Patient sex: M
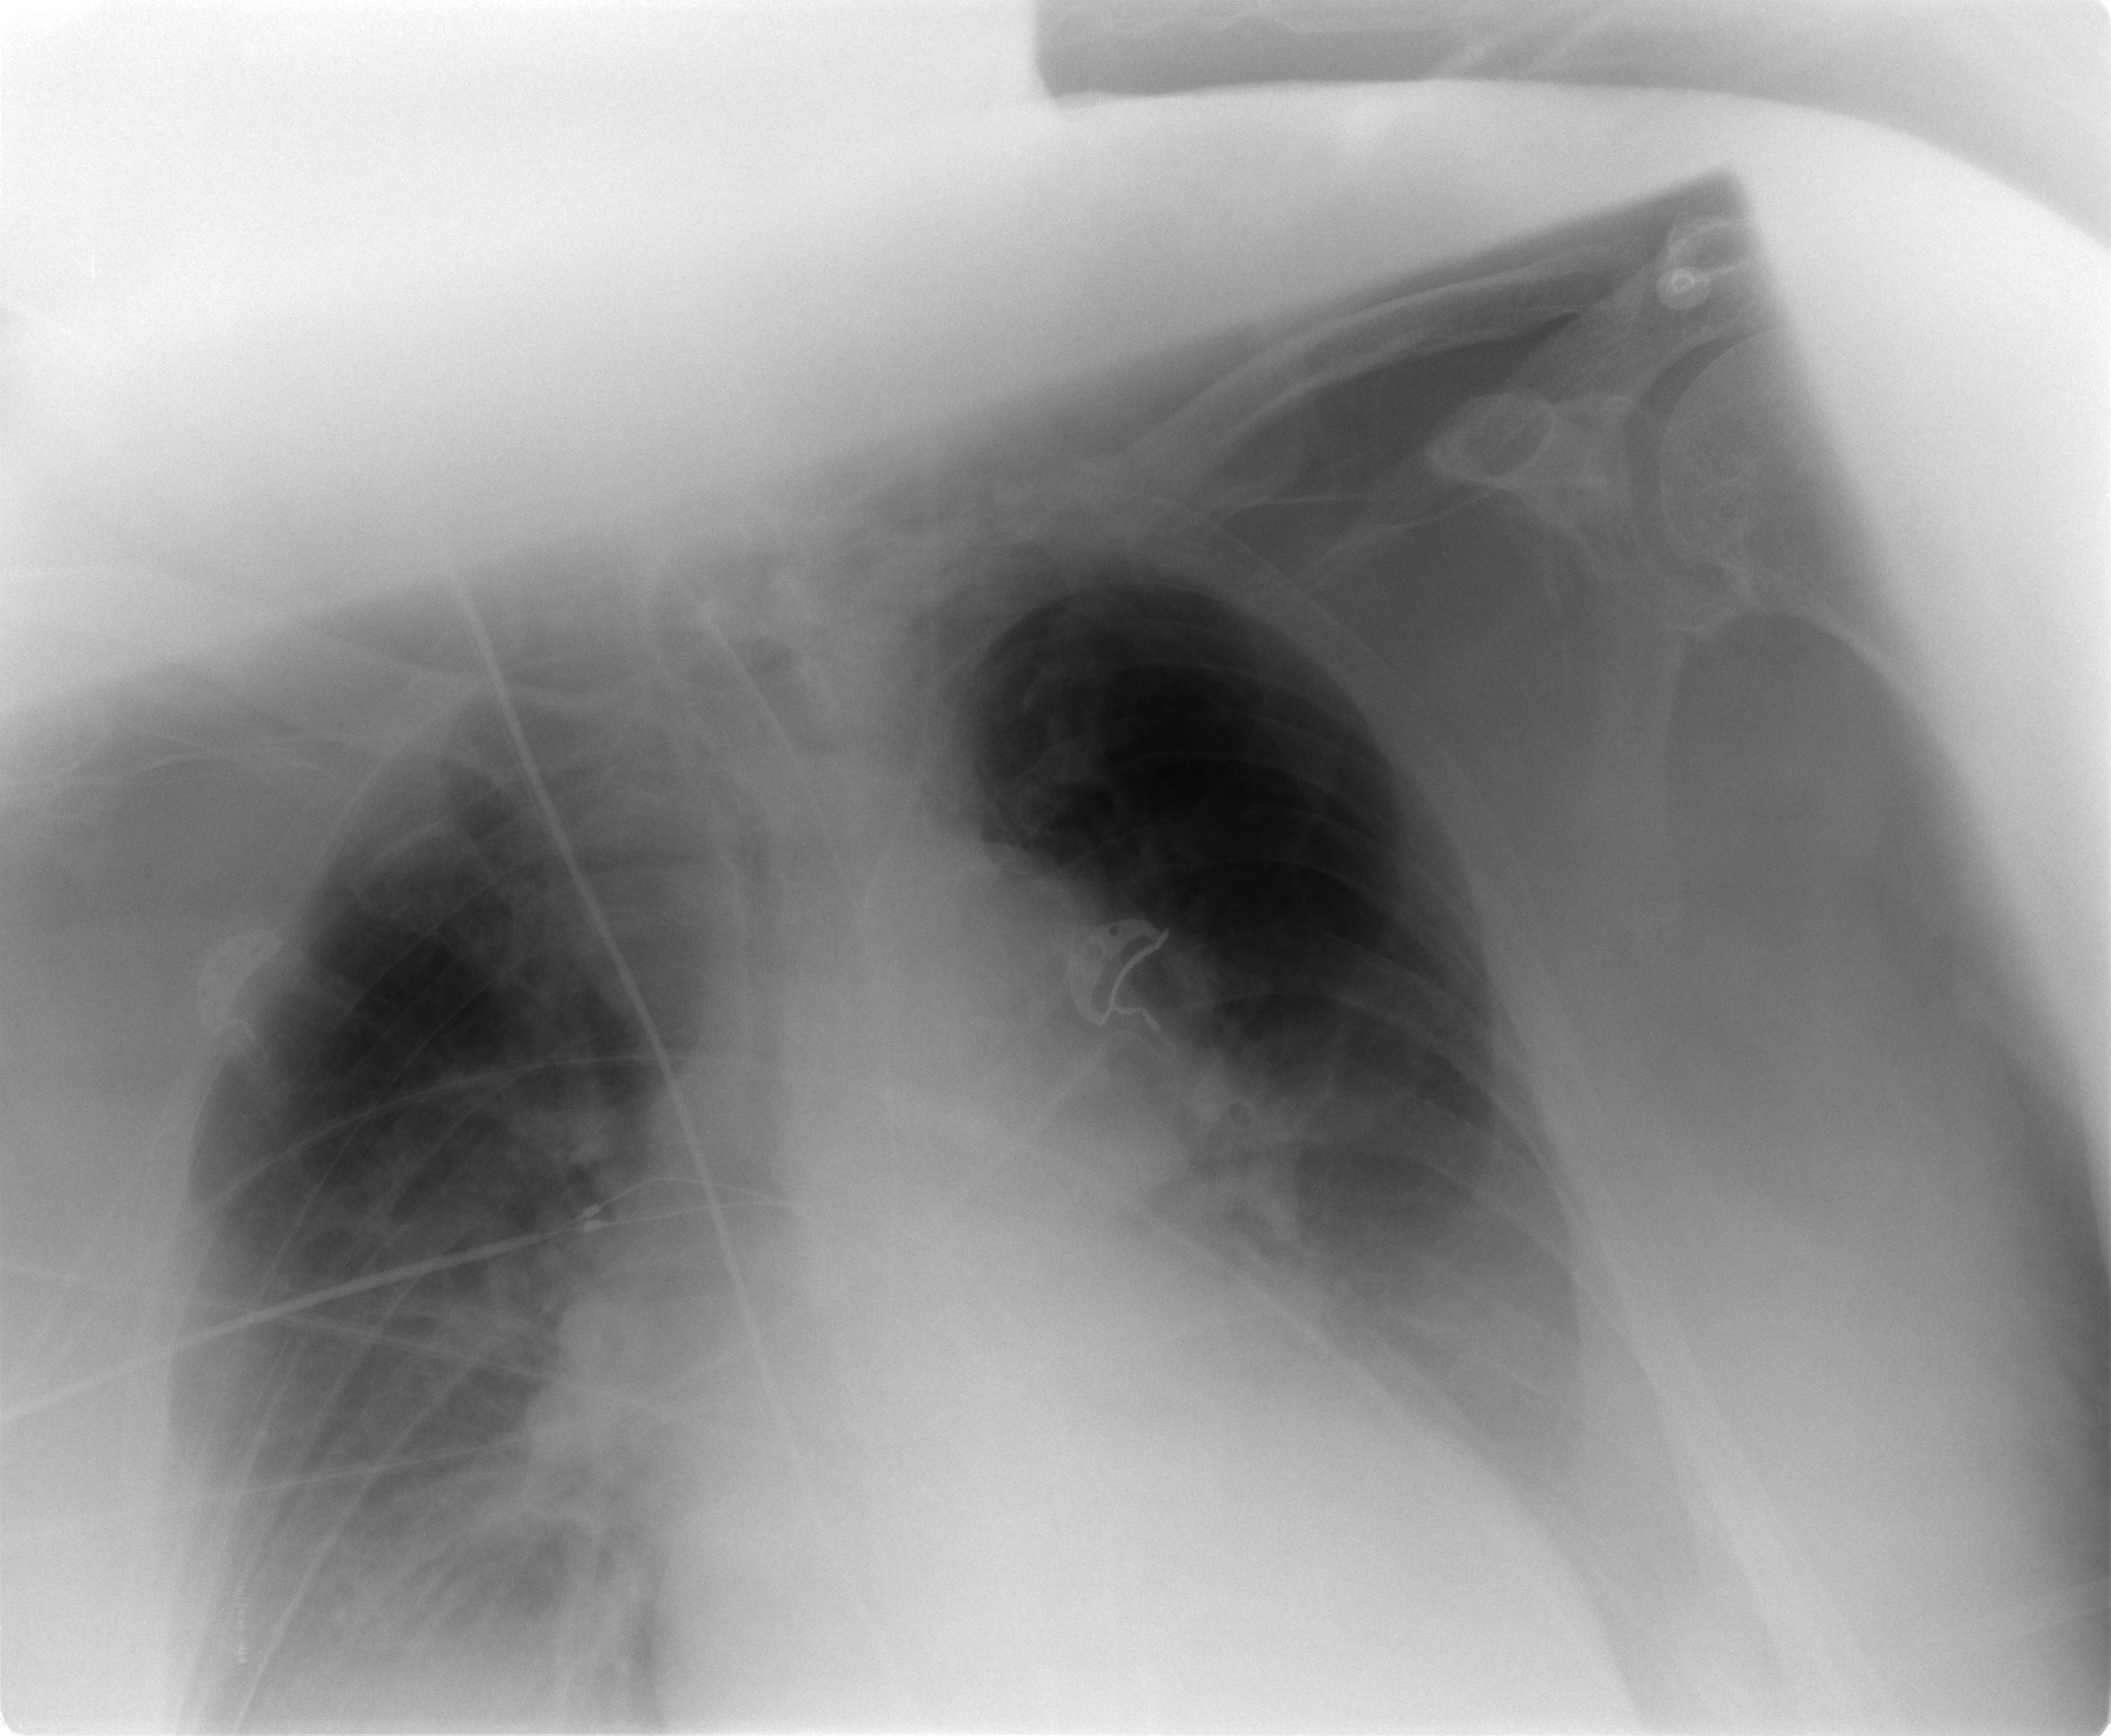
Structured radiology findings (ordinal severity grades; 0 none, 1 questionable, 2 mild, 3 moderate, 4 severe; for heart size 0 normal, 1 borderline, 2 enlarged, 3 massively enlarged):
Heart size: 3
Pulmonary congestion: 2
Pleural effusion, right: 2
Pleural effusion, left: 3
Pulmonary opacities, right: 2
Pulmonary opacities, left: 2
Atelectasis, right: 2
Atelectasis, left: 2